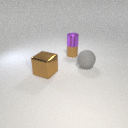
large brown metal cube to the left of small brown rubber cylinder